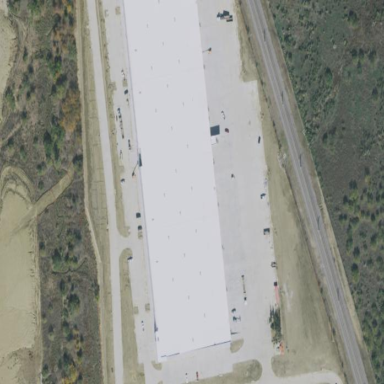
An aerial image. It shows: Warehouse building.